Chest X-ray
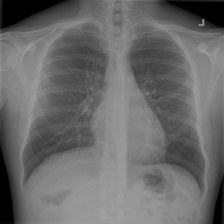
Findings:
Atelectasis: negative
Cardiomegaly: negative
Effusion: negative
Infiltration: negative
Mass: negative
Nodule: negative
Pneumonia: negative
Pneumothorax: negative
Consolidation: negative
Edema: negative
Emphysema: negative
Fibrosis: negative
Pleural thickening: negative
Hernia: negative